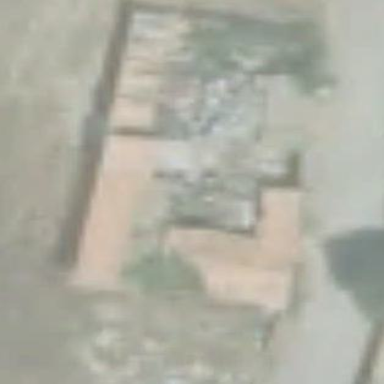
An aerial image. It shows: Ruins of building.